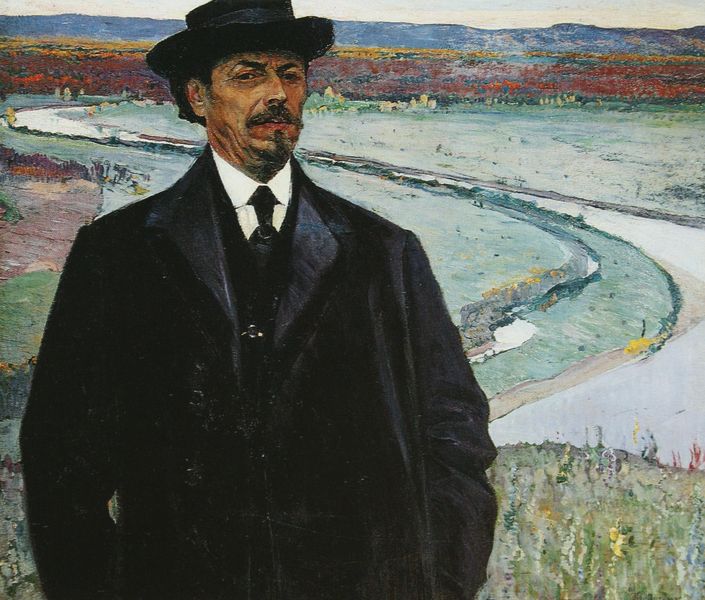
Titel: Selbstbildnis
Künstler: Michail Wassiljewitsch Nesterow
Standort: St. Petersburg
Institution: Russisches Museum
Schlagwörter: gemälde, himmel, mann, wasser, bäume, fluss, gelb, grün, impressionismus, landschaft, ufer, blumen, braun, degas, frankreich, hell, hut, ohr, schwarz, straße, türkis, weiss, blüten, rot, weg, wiese, expressionismus, anzug, bart, hemd, schnurrbart, kragen, bild, bildnis, herr, portrait, porträt, öl, gräser, horizont, hügel, mantel, wald, abstrakt, berge, van gogh, strom, krawatte, streng, schnauzbart, selbstporträt, weste, abstraktion, provence, münchen, heide, leinwand, spitzbart, kravatte, moor, lanschaft, rotbraun, graben, flussbiegung, helle farben, biegeung